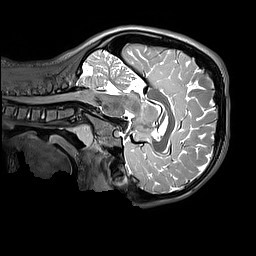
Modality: T2w
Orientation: sagittal
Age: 10
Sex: male
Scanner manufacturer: siemens
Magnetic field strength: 3 T
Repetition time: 3.2 s
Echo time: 0.408 s